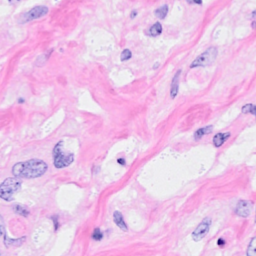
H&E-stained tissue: Breast